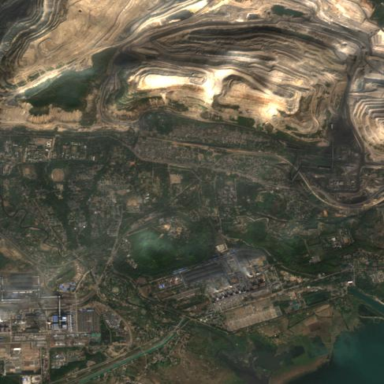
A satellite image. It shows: Quarry area.